Question: I have a simple question in excel, I need to copy the content of three cells into one, for example if I enter "1" to cell A I would like to see "1" in yellow cell, or if I enter "2" into cell b I would like to see "2" in yellow cell and so on, however my inputs may not be in order, for example I may enter "3" first and "1" next. I was just wondering what formula do I need to use in excel? I need a formula that automate this process, THANKS
Thanks in advance

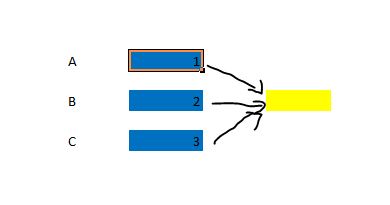
Answer: You would need something like '=Contatenate(A,B,C)' in Yellow cell
:
I hope you know the basics of creating Macros. Add this macro to your workbook . This code assumes that $A$1,$A$2 and $A$3 are addresses of Blue cells and B1 is the address of Yellow cell.
'''
Private Sub Worksheet_Change(ByVal Target As Range)
Application.EnableEvents = False
If Target.Address = "$A$1" Or Target.Address = "$A$2" Or Target.Address = "$A$3" Then
Range("B1").Value = Target.Value
End If
Application.EnableEvents = True
End Sub
'''